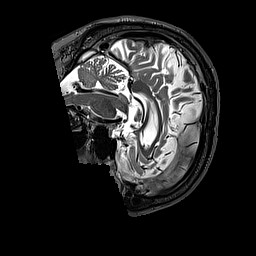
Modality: T2w
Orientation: sagittal
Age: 60
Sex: male
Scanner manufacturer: siemens
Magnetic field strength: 3 T
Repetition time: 3.2 s
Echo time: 0.567 s